Question: I have used Matlab but I also welcome python for the solution.
I have a predicted CDF (i.e., CDF^) of a random variable 'Var' and would like to generate N scenarios using this predicted CDF (CDF^). Here is what I have done. I would like to know if this method makes sense and also how can I automatically generate N scenarios in step 3.
1) I fit an assumed cumulative distribution function(let's say Weibull) using the MLE on CDF^ and obtained the corresponding parameters of the fitted function.
2) Using these parameters, I have plotted the pdf of the assumed distribution.
3) In this step, I am not sure what to do and how! Basically I guess, I should discretize 'var' and find the corresponding probability of each segment by calculating the area of each rectangle.
4) How can I plot my original data (var) in PMF form since it is already in CDF form?!
'''
var= [ 0.001 0.01 97 145 150 189 202 183 248 305 <PHONE>];
cdf_prob = [0.01, 0.05, 0.15, 0.25, 0.35, 0.45, 0.50, 0.55, 0.65, 0.75, 0.85, 0.95, 0.99];
% cumulative prob.
a= mle(var, 'distribution', 'wbl');
plot(var, cdf_prob, 'o-') % my data
hold on
xgrid = linspace (0, 1.1*max(var));
plot (xgrid, wblcdf(xgrid,a(1),a(2))); % fitted cdf
figure(2) % fitted PDF
pd= makedist('wbl', 'a', a(1),'b', a(2));
y=pdf(pd, xgrid);
plot(xgrid,y)
'''
Step 3:

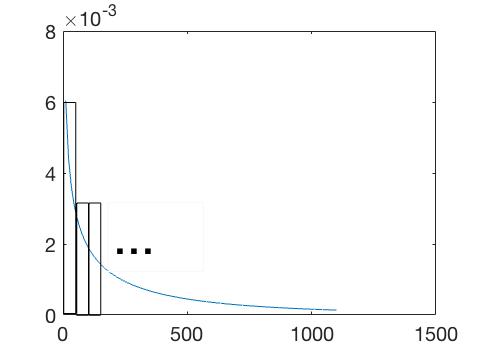
Answer: You can generate samples from a distribution many, many ways. If you already know you are going to use a specific distribution, like the <URL>, then two easy options are:
1. Use makedist() and random(),[1] or
2. Use wblrnd().
Both require use of the Statistics toolbox. Toolbox-free approaches are also possible.
Recommend avoiding naming a variable 'var' as it masks the <URL> function.
'''
% MATLAB R2019a
a = [<PHONE> 0.5054]; % a = mle(var, 'distribution', 'wbl'); % from OP code
NumSamples = 500;
pd = makedist('Weibull',a(1),a(2))
% Method 1
X = random(pd,NumSamples,1);
% Method 2
X2 = wblrnd(a(1),a(2),NumSamples,1);
'''
If the data is assumed from a continuous distribution, such as the Weibull distribution, then one should use a <URL> apply for both continuous and discrete random variables.
This can be done with the ''Normalization','pdf'' name-value pair in the <URL>, but with only 13 data points, this is of limited value.
'''
h = histogram(var,'Normalization','pdf')
h.NumBins = 13;
'''
You can also overlay the fitted distribution against the empirical data.
'''
figure, hold on
h = histogram(var,'Normalization','pdf','DisplayName','Data');
xLimits = xlim;
Xrng = 0:.01:xLimits(2);
plot(Xrng,pdf(pd,Xrng),'r--','DisplayName','Fit')
xlabel('Var')
ylabel('Probability Density Function (PDF)')
legend('show')
% Adjust these manually
ylim([0 0.02])
h.NumBins = 13;
'''
You can use <URL>.
Notice I've <URL> the distribution since the Weibull has a support on '[0, inf]'.
'''
pd2 = fitdist(X,'Kernel')
pd2t = truncate(pd2,0,inf)
'''
Then plotting is still relatively easy and similar to the previous example.
'''
figure, hold on
h = histogram(var,'Normalization','pdf','DisplayName','Data');
xLimits = xlim;
Xrng = 0:.01:xLimits(2);
plot(Xrng,pdf(pd2t,Xrng),'r--','DisplayName','Fit')
xlabel('Var')
ylabel('Probability Density Function (PDF)')
legend('show')
h.NumBins = 13;
'''
A remaining alternative is to exploit the <URL> to get the plot.
---
<URL>